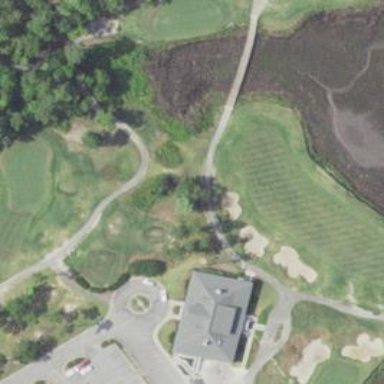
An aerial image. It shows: Footway that doubles as golf path.